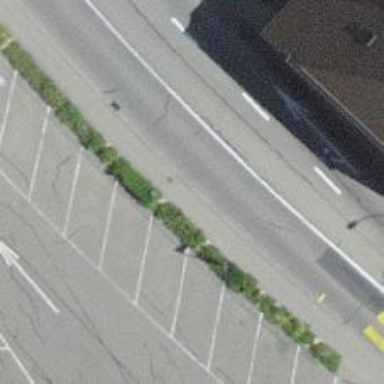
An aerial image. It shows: Bus stop with platform for public transport.